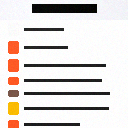
Screen state: on